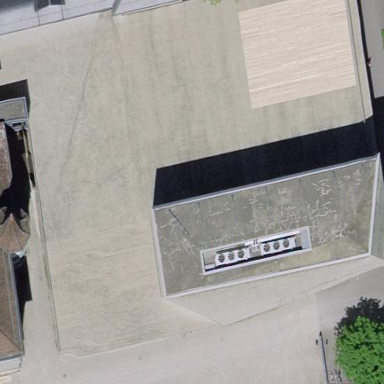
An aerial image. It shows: Public building.